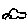
Label: car